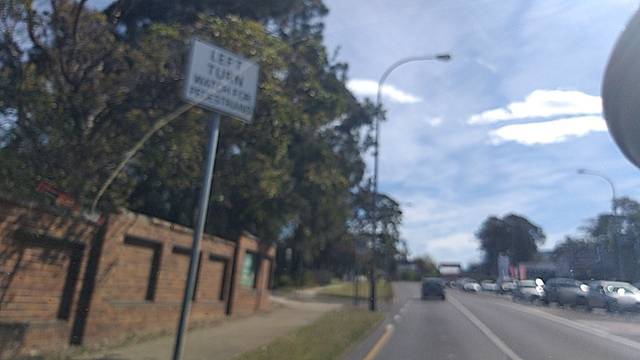
Region: Australia
Coordinates: -33.817, 151.109